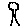
Label: tree